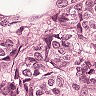
Metastatic tissue present: yes